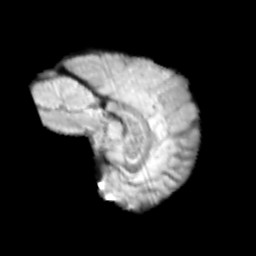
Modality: T2w
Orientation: sagittal
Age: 13
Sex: male
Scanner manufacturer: siemens
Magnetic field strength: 3 T
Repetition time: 3.8 s
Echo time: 0.07 s